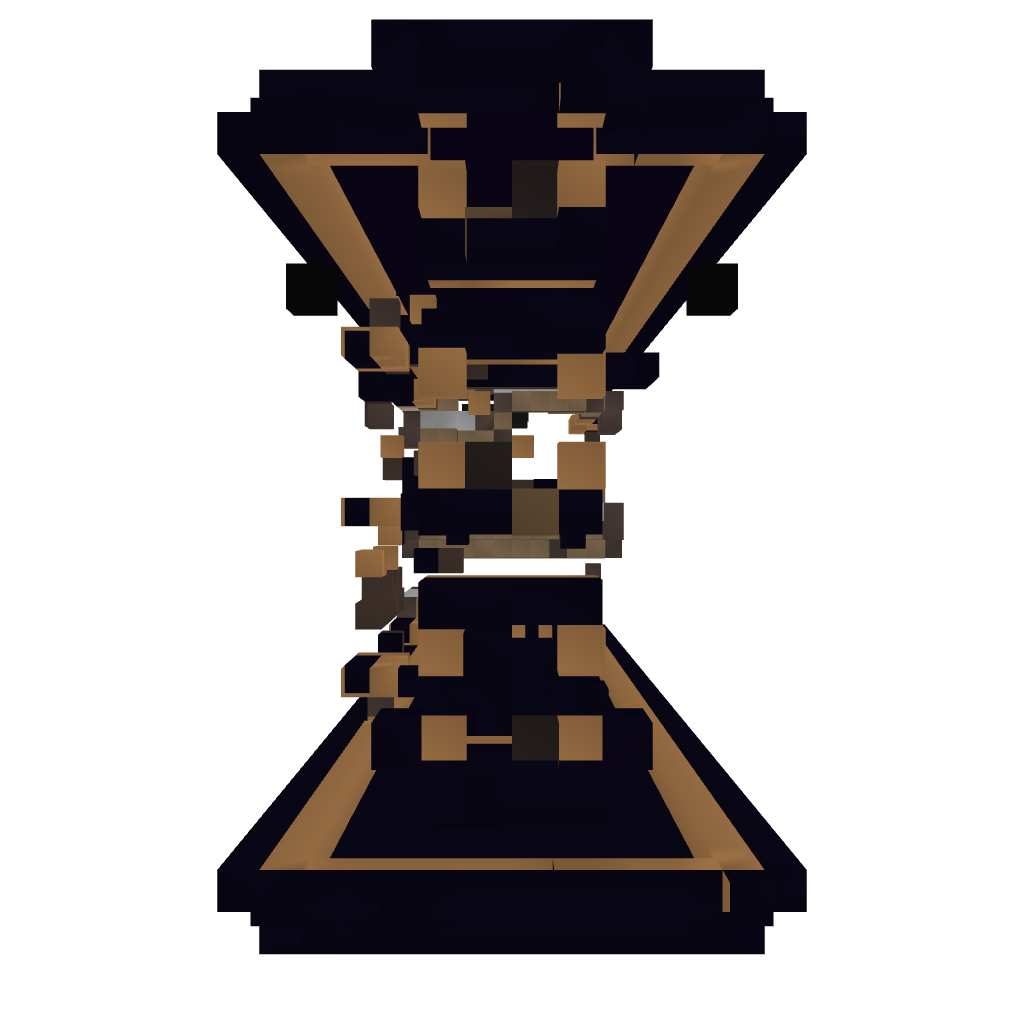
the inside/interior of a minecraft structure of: Small Parkour Challenge